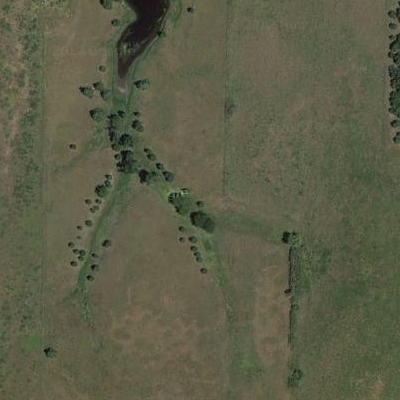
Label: Grass